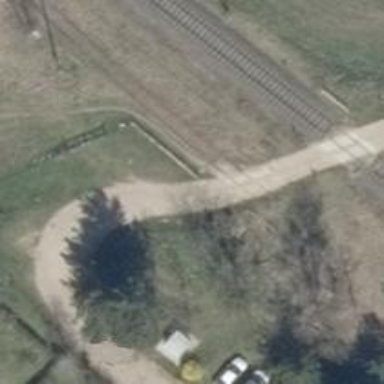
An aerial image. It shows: Disused railway.